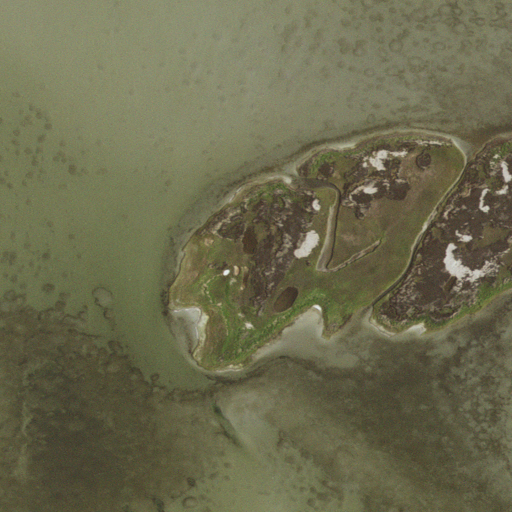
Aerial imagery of island in North Carolina named Liza Lumps containing open water, herbaceous wetlands, woody wetlands, and barren land